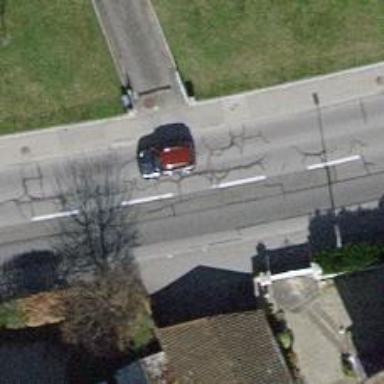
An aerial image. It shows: Secondary road with asphalt surface. It has cycle lane on both sides.